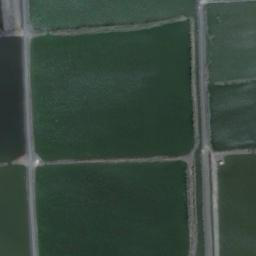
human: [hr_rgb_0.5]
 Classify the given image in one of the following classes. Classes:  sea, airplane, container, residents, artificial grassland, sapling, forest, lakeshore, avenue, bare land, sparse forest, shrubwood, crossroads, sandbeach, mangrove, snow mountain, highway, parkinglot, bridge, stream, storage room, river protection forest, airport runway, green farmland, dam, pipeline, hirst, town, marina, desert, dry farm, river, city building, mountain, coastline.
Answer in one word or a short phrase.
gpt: green farmland